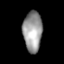
Tissue: lung
Cell type: Endothelial cells
Senescence score: 0.5959
Nuclear area (px): 758
Mean DAPI intensity: 152.269